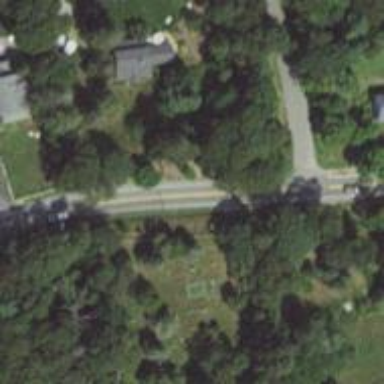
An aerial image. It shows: Cemetery.